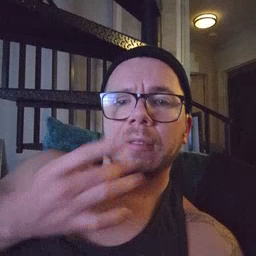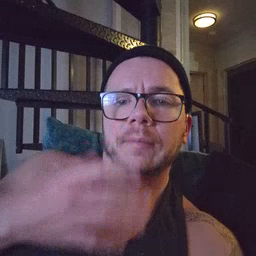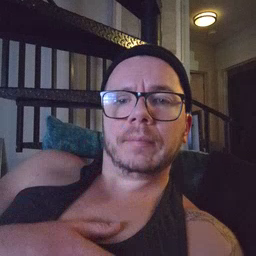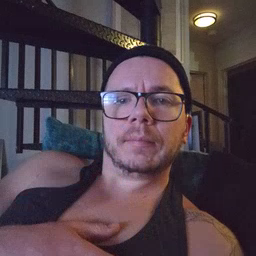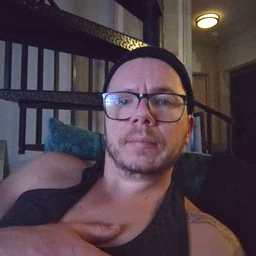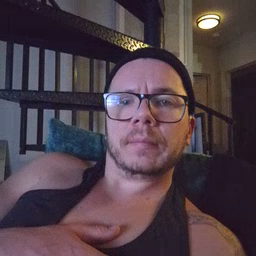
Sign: snack